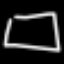
Label: square